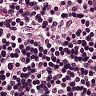
Metastatic tissue present: no